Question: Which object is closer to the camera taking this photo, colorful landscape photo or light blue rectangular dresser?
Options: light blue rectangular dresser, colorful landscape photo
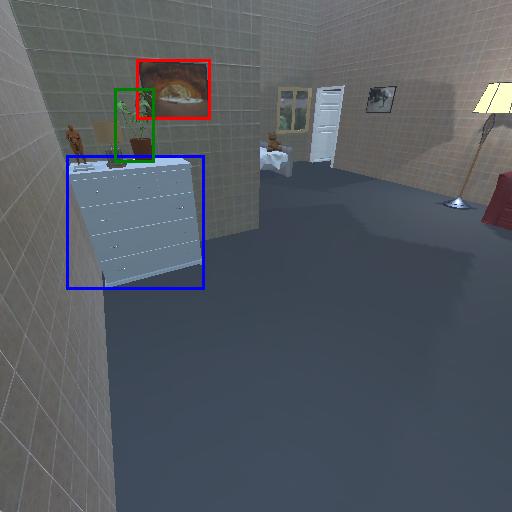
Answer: light blue rectangular dresser